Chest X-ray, AP view. Patient: 10 years old, sex M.
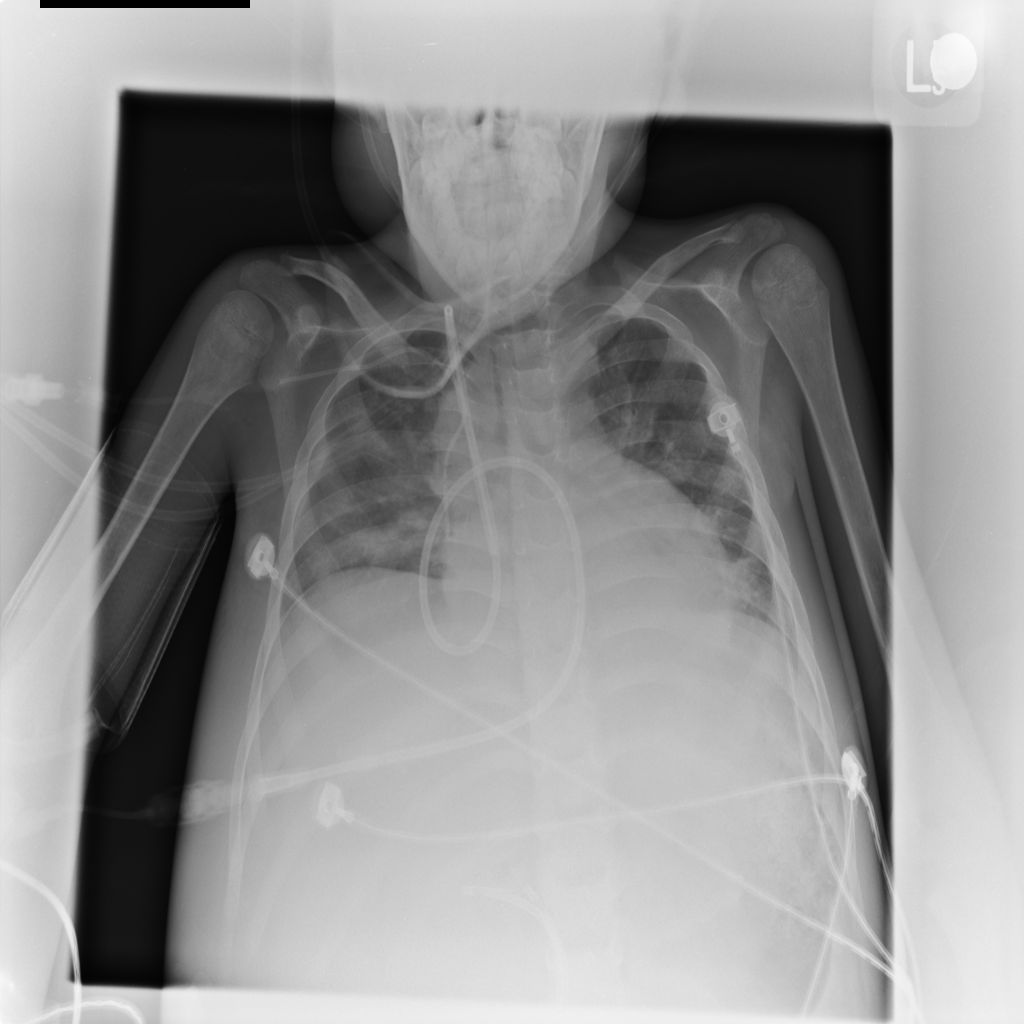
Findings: Atelectasis, Infiltration